Interaction volume radius: 5 \u00c5
Interaction volume height: 50 \u00c5
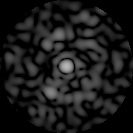
Disorder parameter: 0.8513